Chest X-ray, PA view. Patient: 63 years old, sex F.
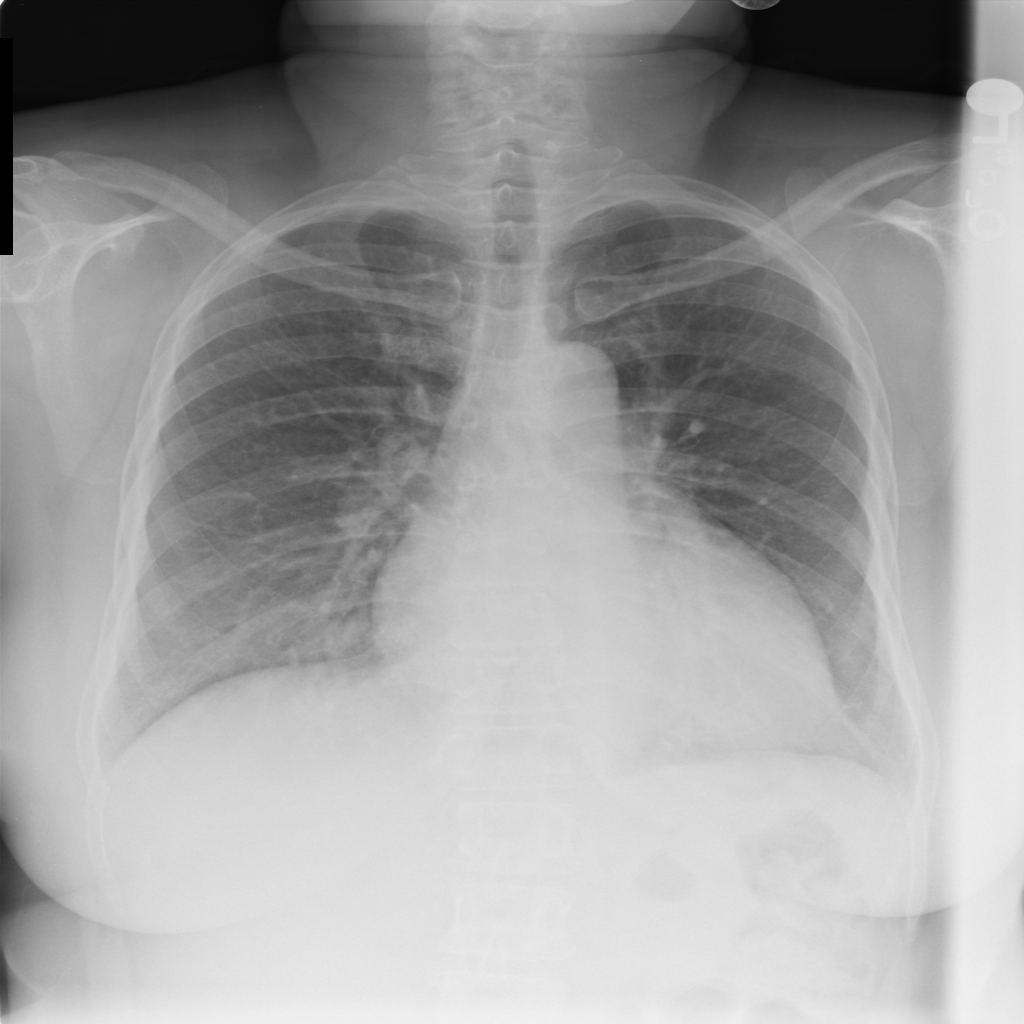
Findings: Cardiomegaly